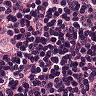
Metastatic tissue present: yes